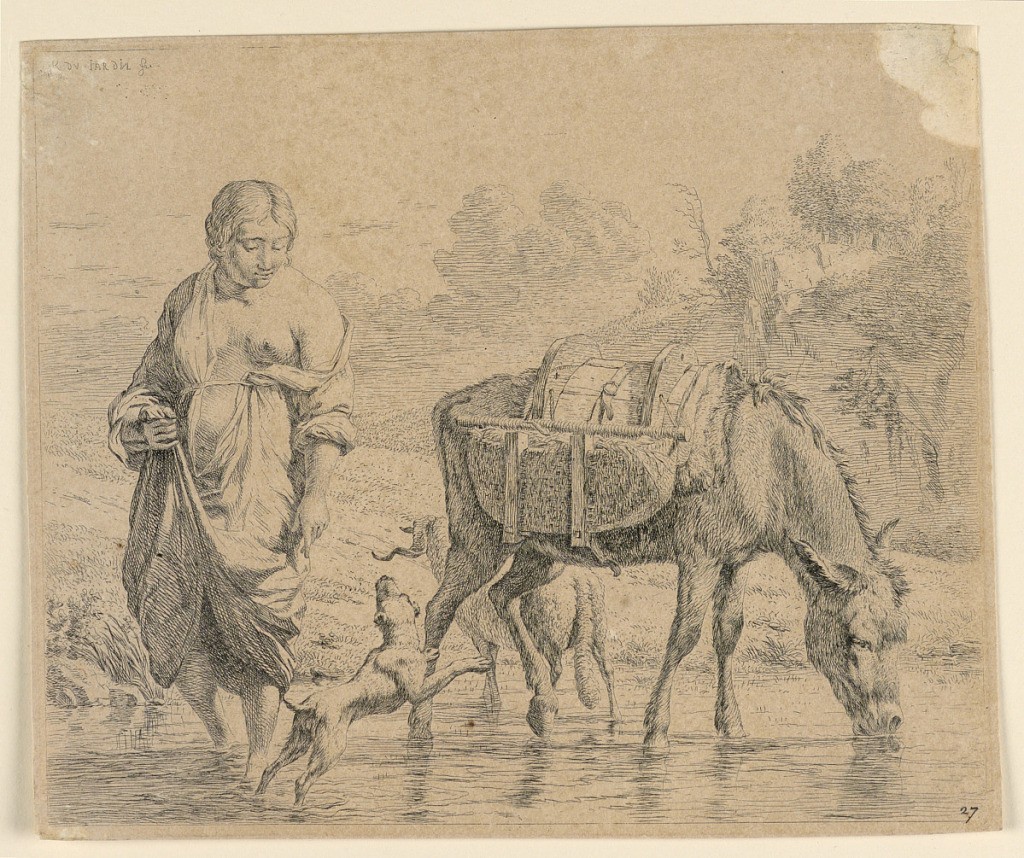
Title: The Country Woman and the Sumpter Crossing a Brook
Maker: Karel du Jardin, Dutch, 1626 - 1678
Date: ca. 1657
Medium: Etching on paper
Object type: Print
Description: A landscape with a brook in foreground, trees in background. At right, a sumpter drinks from the brook; at left, a woman with her head turned to right stands nearby. A dog jumps in front of her. Inscribed, upper left corner: "K. du Jardin fecit"; lower right: "27."